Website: macys
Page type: account-selection
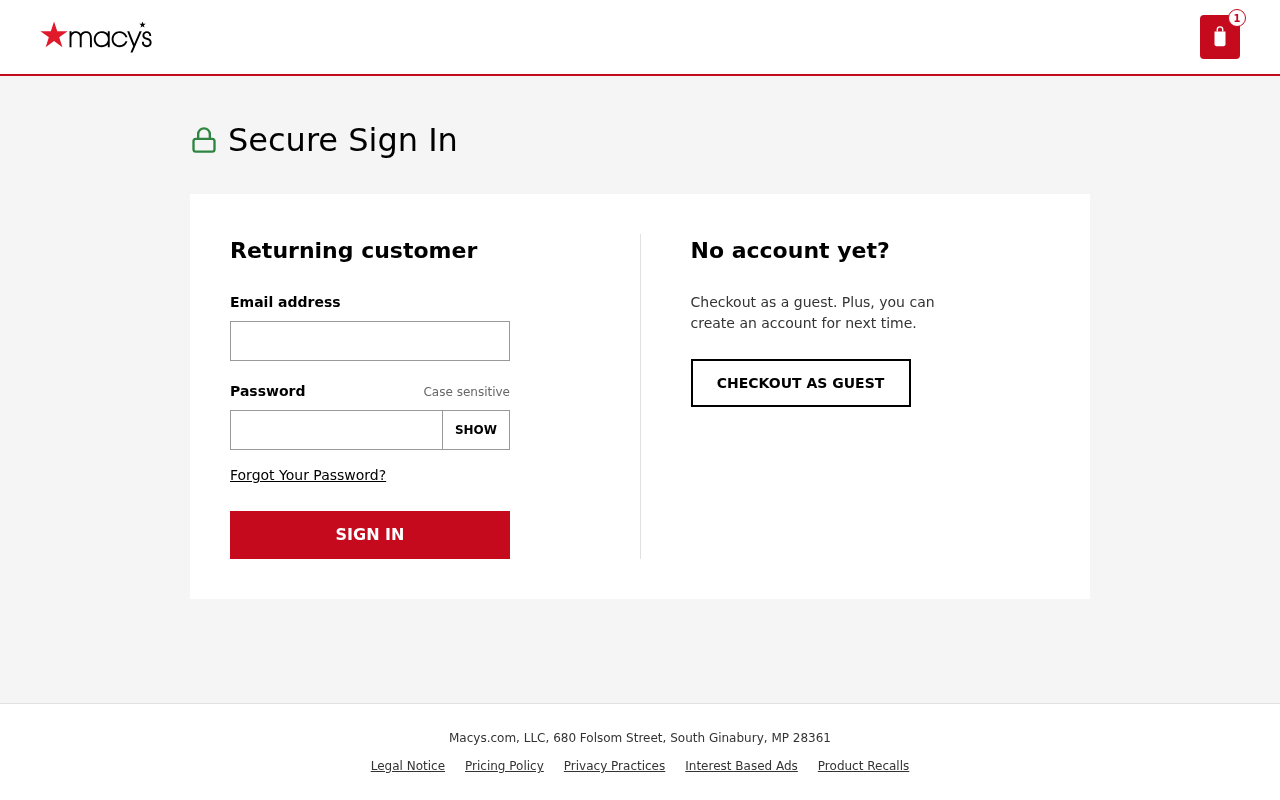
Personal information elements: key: PII_EMAIL
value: tiffany_simpson@yahoo.com
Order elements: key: ORDER_NUM_ITEMS
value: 1